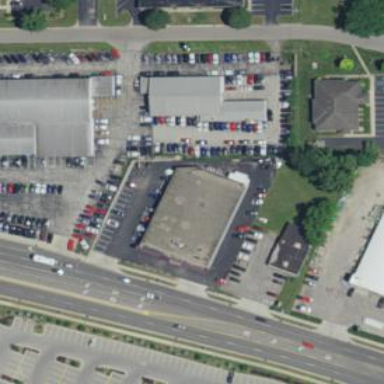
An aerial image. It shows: Building that houses car repair shop.